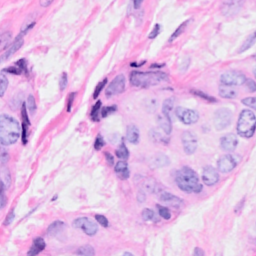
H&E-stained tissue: Breast